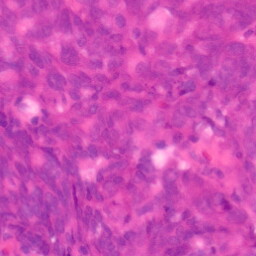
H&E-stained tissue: Colon